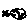
Label: moon